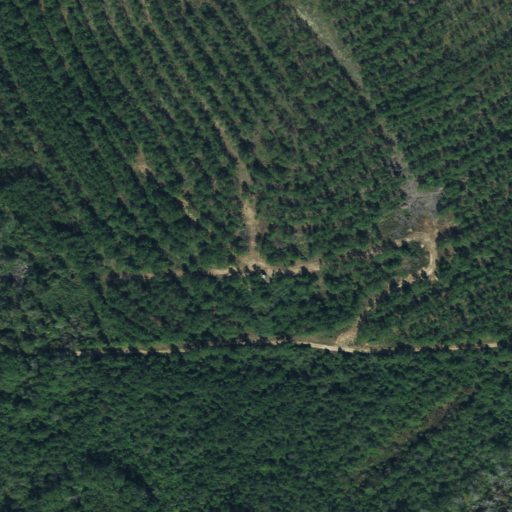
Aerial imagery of ridge(s) in Texas named Huckleberry Ridge containing evergreen forest and woody wetlands